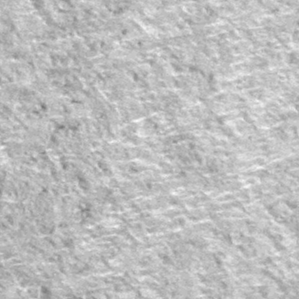
Label: frost